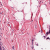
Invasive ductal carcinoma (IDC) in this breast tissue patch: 1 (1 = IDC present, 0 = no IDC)